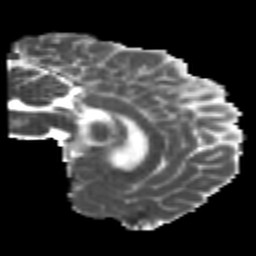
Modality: MD
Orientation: sagittal
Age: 22
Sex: male
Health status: healthy
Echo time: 0.074 s